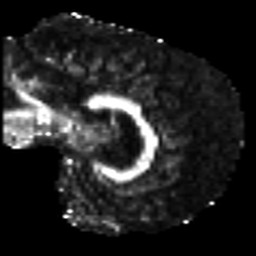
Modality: FA
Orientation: sagittal
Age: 36
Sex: male
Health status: ill
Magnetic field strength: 3 T
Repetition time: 9 s
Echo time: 0.093 s